Question: I am using this code:
<URL>
where in 'Manifest', 'Activity Orientation' is set to .
So, its like allowing user to take picture only in Landscape mode, and if the picture is taking by holding the device in portrait mode, the image saved is like this:

After searching for a solution, I found this:
<URL>
in 'surfaceChanged()' check for
'''
Display display = ((WindowManager)getSystemService(WINDOW_SERVICE)).getDefaultDisplay();
display.getRotation();
'''
and change the accordingly.
'''
camera.setDisplayOrientation(90);
'''
But no matter how many times I rotate the device, 'surfaceChanged()' never gets called.
I even tried removing 'orientation="Landscape"' in the , but then the preview itself is shown sideways(may be because default 'android.view.SurfaceView' is supposed to be in ?).
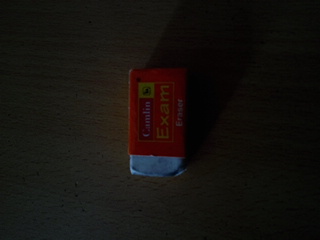
Answer: Try this.
'''
public void surfaceCreated(SurfaceHolder holder) {
try {
camera = Camera.open();
camParam = camera.getParameters();
Camera.Parameters params = camera.getParameters();
String currentversion = android.os.Build.VERSION.SDK;
Log.d("System out", "currentVersion " + currentversion);
int currentInt = android.os.Build.VERSION.SDK_INT;
Log.d("System out", "currentVersion " + currentInt);
if (getResources().getConfiguration().orientation == Configuration.ORIENTATION_PORTRAIT) {
if (currentInt != 7) {
camera.setDisplayOrientation(90);
} else {
Log.d("System out", "Portrait " + currentInt);
params.setRotation(90);
/*
* params.set("orientation", "portrait");
* params.set("rotation",90);
*/
camera.setParameters(params);
}
}
if (getResources().getConfiguration().orientation == Configuration.ORIENTATION_LANDSCAPE) {
// camera.setDisplayOrientation(0);
if (currentInt != 7) {
camera.setDisplayOrientation(0);
} else {
Log.d("System out", "Landscape " + currentInt);
params.set("orientation", "landscape");
params.set("rotation", 90);
camera.setParameters(params);
}
}
camera.setPreviewDisplay(holder);
camera.startPreview();
} catch (IOException e) {
Log.d("CAMERA", e.getMessage());
}
}
'''